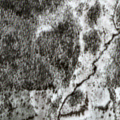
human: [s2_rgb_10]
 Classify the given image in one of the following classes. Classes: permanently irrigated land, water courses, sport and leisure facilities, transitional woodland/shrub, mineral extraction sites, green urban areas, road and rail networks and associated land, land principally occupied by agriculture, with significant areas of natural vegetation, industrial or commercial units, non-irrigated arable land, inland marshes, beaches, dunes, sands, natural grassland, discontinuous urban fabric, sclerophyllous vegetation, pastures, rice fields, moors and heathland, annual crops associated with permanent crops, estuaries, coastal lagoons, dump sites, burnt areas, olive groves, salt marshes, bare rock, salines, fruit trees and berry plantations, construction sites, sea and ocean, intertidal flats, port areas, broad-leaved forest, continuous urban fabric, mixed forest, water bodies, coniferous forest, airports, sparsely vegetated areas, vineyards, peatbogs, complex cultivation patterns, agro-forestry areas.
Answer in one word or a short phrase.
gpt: coniferous forest, transitional woodland/shrub, peatbogs